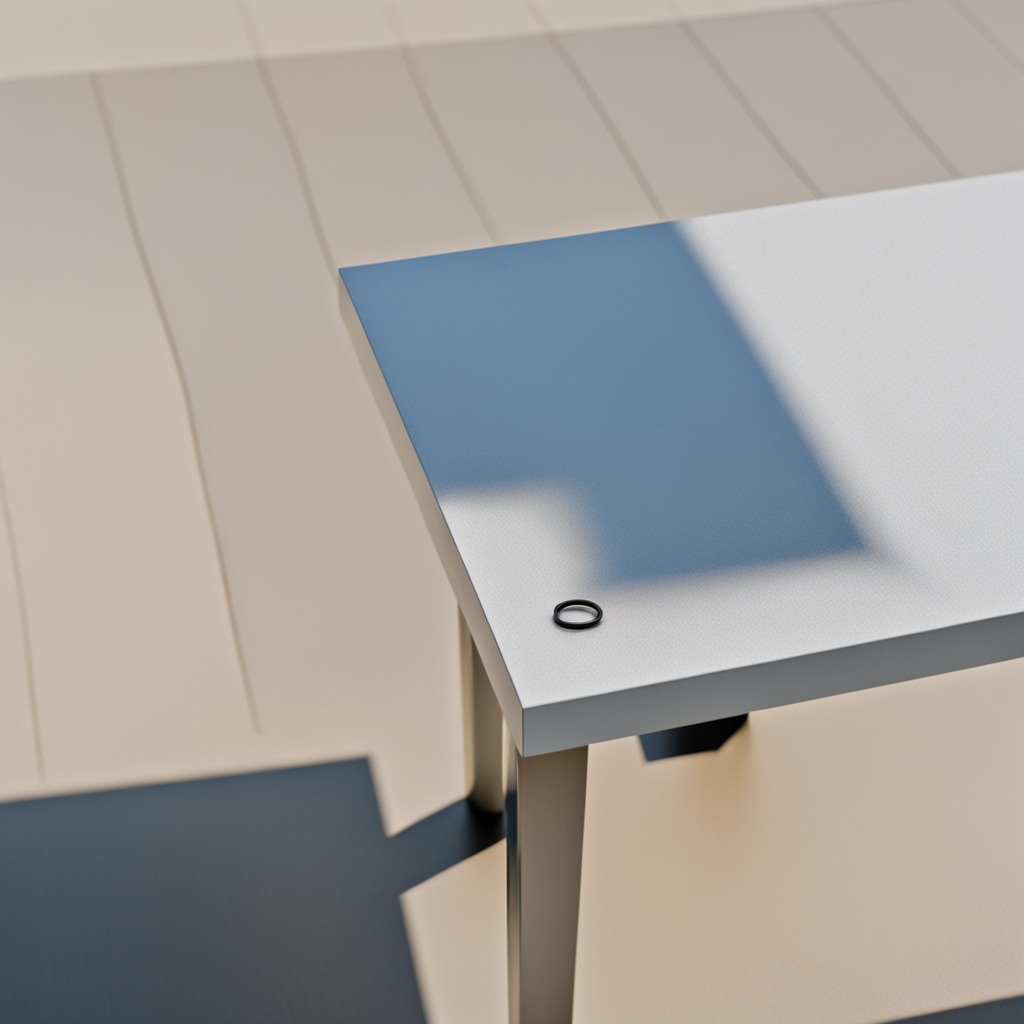
A rubber O-ring lies on a clean utility table in a temporary outdoor tool station textured surface afternoon light completely empty no clutter no objects on or around the table